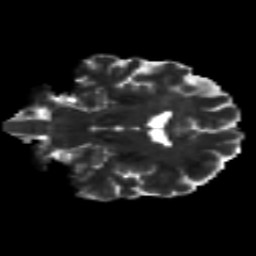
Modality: T2w
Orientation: coronal
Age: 46
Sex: male
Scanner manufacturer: siemens
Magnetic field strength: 3 T
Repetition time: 8.6 s
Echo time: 0.095 s